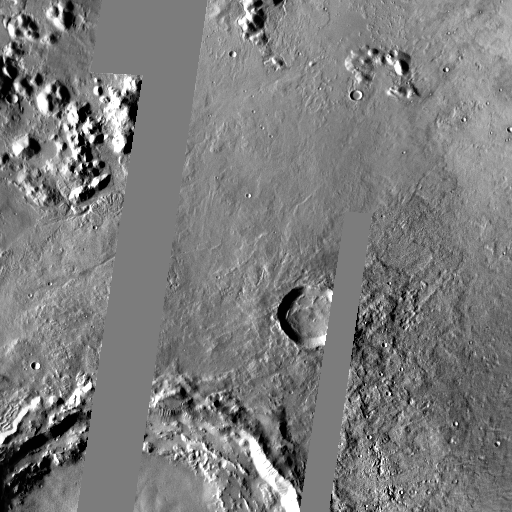
Crater classes present: Background, Other, Layered